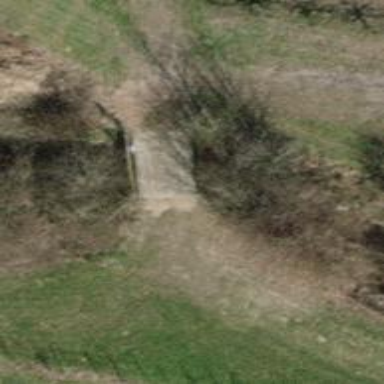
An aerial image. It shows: Track road with bridge.